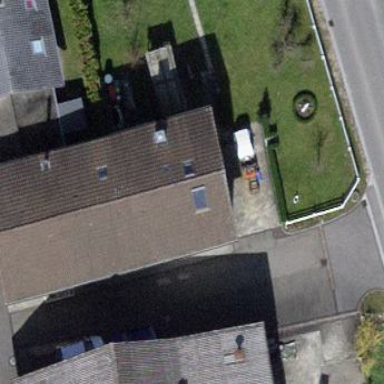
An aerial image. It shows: Detached building.